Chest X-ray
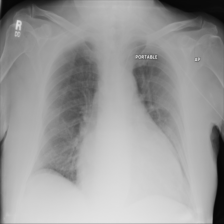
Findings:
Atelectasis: negative
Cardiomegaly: positive
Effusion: negative
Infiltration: negative
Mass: negative
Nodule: negative
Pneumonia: negative
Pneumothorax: negative
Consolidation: negative
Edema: negative
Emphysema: negative
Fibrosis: negative
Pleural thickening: negative
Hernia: negative